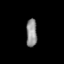
Tissue: lung
Cell type: T cells
Senescence score: 0.2074
Nuclear area (px): 298
Mean DAPI intensity: 142.956